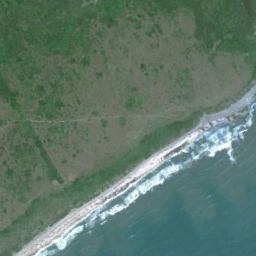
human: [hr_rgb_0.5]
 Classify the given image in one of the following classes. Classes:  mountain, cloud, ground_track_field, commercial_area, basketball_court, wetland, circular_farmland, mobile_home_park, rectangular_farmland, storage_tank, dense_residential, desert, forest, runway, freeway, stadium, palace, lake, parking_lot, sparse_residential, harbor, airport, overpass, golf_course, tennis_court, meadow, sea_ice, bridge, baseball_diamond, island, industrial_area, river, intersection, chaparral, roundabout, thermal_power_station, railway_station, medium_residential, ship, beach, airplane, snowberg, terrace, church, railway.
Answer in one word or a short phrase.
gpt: beach